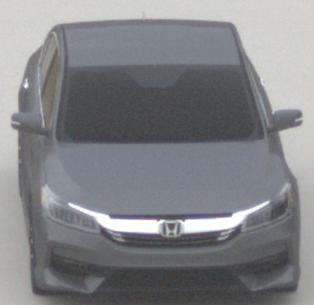
Make: Honda
Model: Accord Hybrid
Detailed model: 9. Generation
Model produced from: 2015
Model produced until: 2019
Doors: 4
Color: gray
Road condition: dry road
Daytime: morning or afternoon
Contrast: low contrast